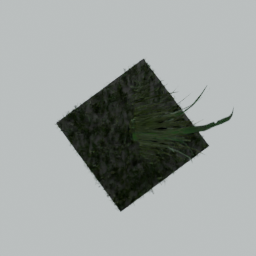
Label: nature